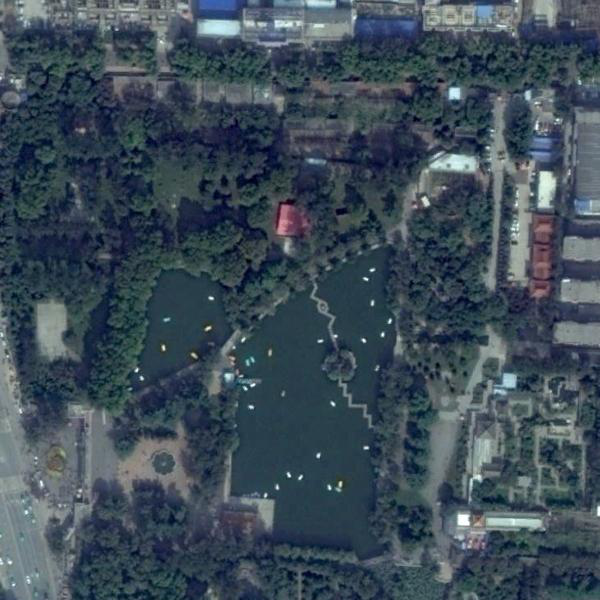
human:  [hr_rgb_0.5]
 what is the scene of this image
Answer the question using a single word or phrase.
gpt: park